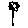
Label: flower